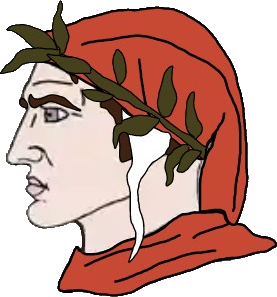
Label: 4_Yes_Chad